Interaction volume radius: 5 \u00c5
Interaction volume height: 15 \u00c5
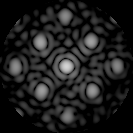
Disorder parameter: 0.2122